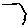
Label: hexagon